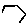
Label: hexagon